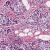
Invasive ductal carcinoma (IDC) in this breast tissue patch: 1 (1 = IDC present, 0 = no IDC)